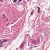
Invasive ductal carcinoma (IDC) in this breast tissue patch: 0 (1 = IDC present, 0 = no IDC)